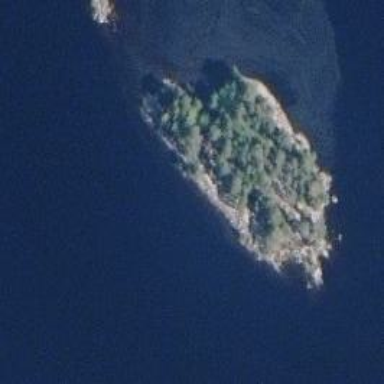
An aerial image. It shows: Islet surrounded by woodland.